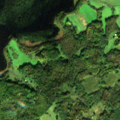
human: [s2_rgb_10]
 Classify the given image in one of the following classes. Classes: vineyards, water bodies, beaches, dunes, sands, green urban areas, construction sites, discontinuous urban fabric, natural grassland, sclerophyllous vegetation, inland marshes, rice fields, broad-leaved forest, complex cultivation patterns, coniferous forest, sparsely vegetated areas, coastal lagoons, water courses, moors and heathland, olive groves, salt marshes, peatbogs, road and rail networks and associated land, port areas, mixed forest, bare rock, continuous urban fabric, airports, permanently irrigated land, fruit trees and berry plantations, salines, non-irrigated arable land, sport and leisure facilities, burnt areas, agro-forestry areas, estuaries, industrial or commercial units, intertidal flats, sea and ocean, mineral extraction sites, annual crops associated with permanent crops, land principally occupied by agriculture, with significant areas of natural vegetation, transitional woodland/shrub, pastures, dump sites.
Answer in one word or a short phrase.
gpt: pastures, land principally occupied by agriculture, with significant areas of natural vegetation, mixed forest, transitional woodland/shrub, water bodies